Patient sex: M
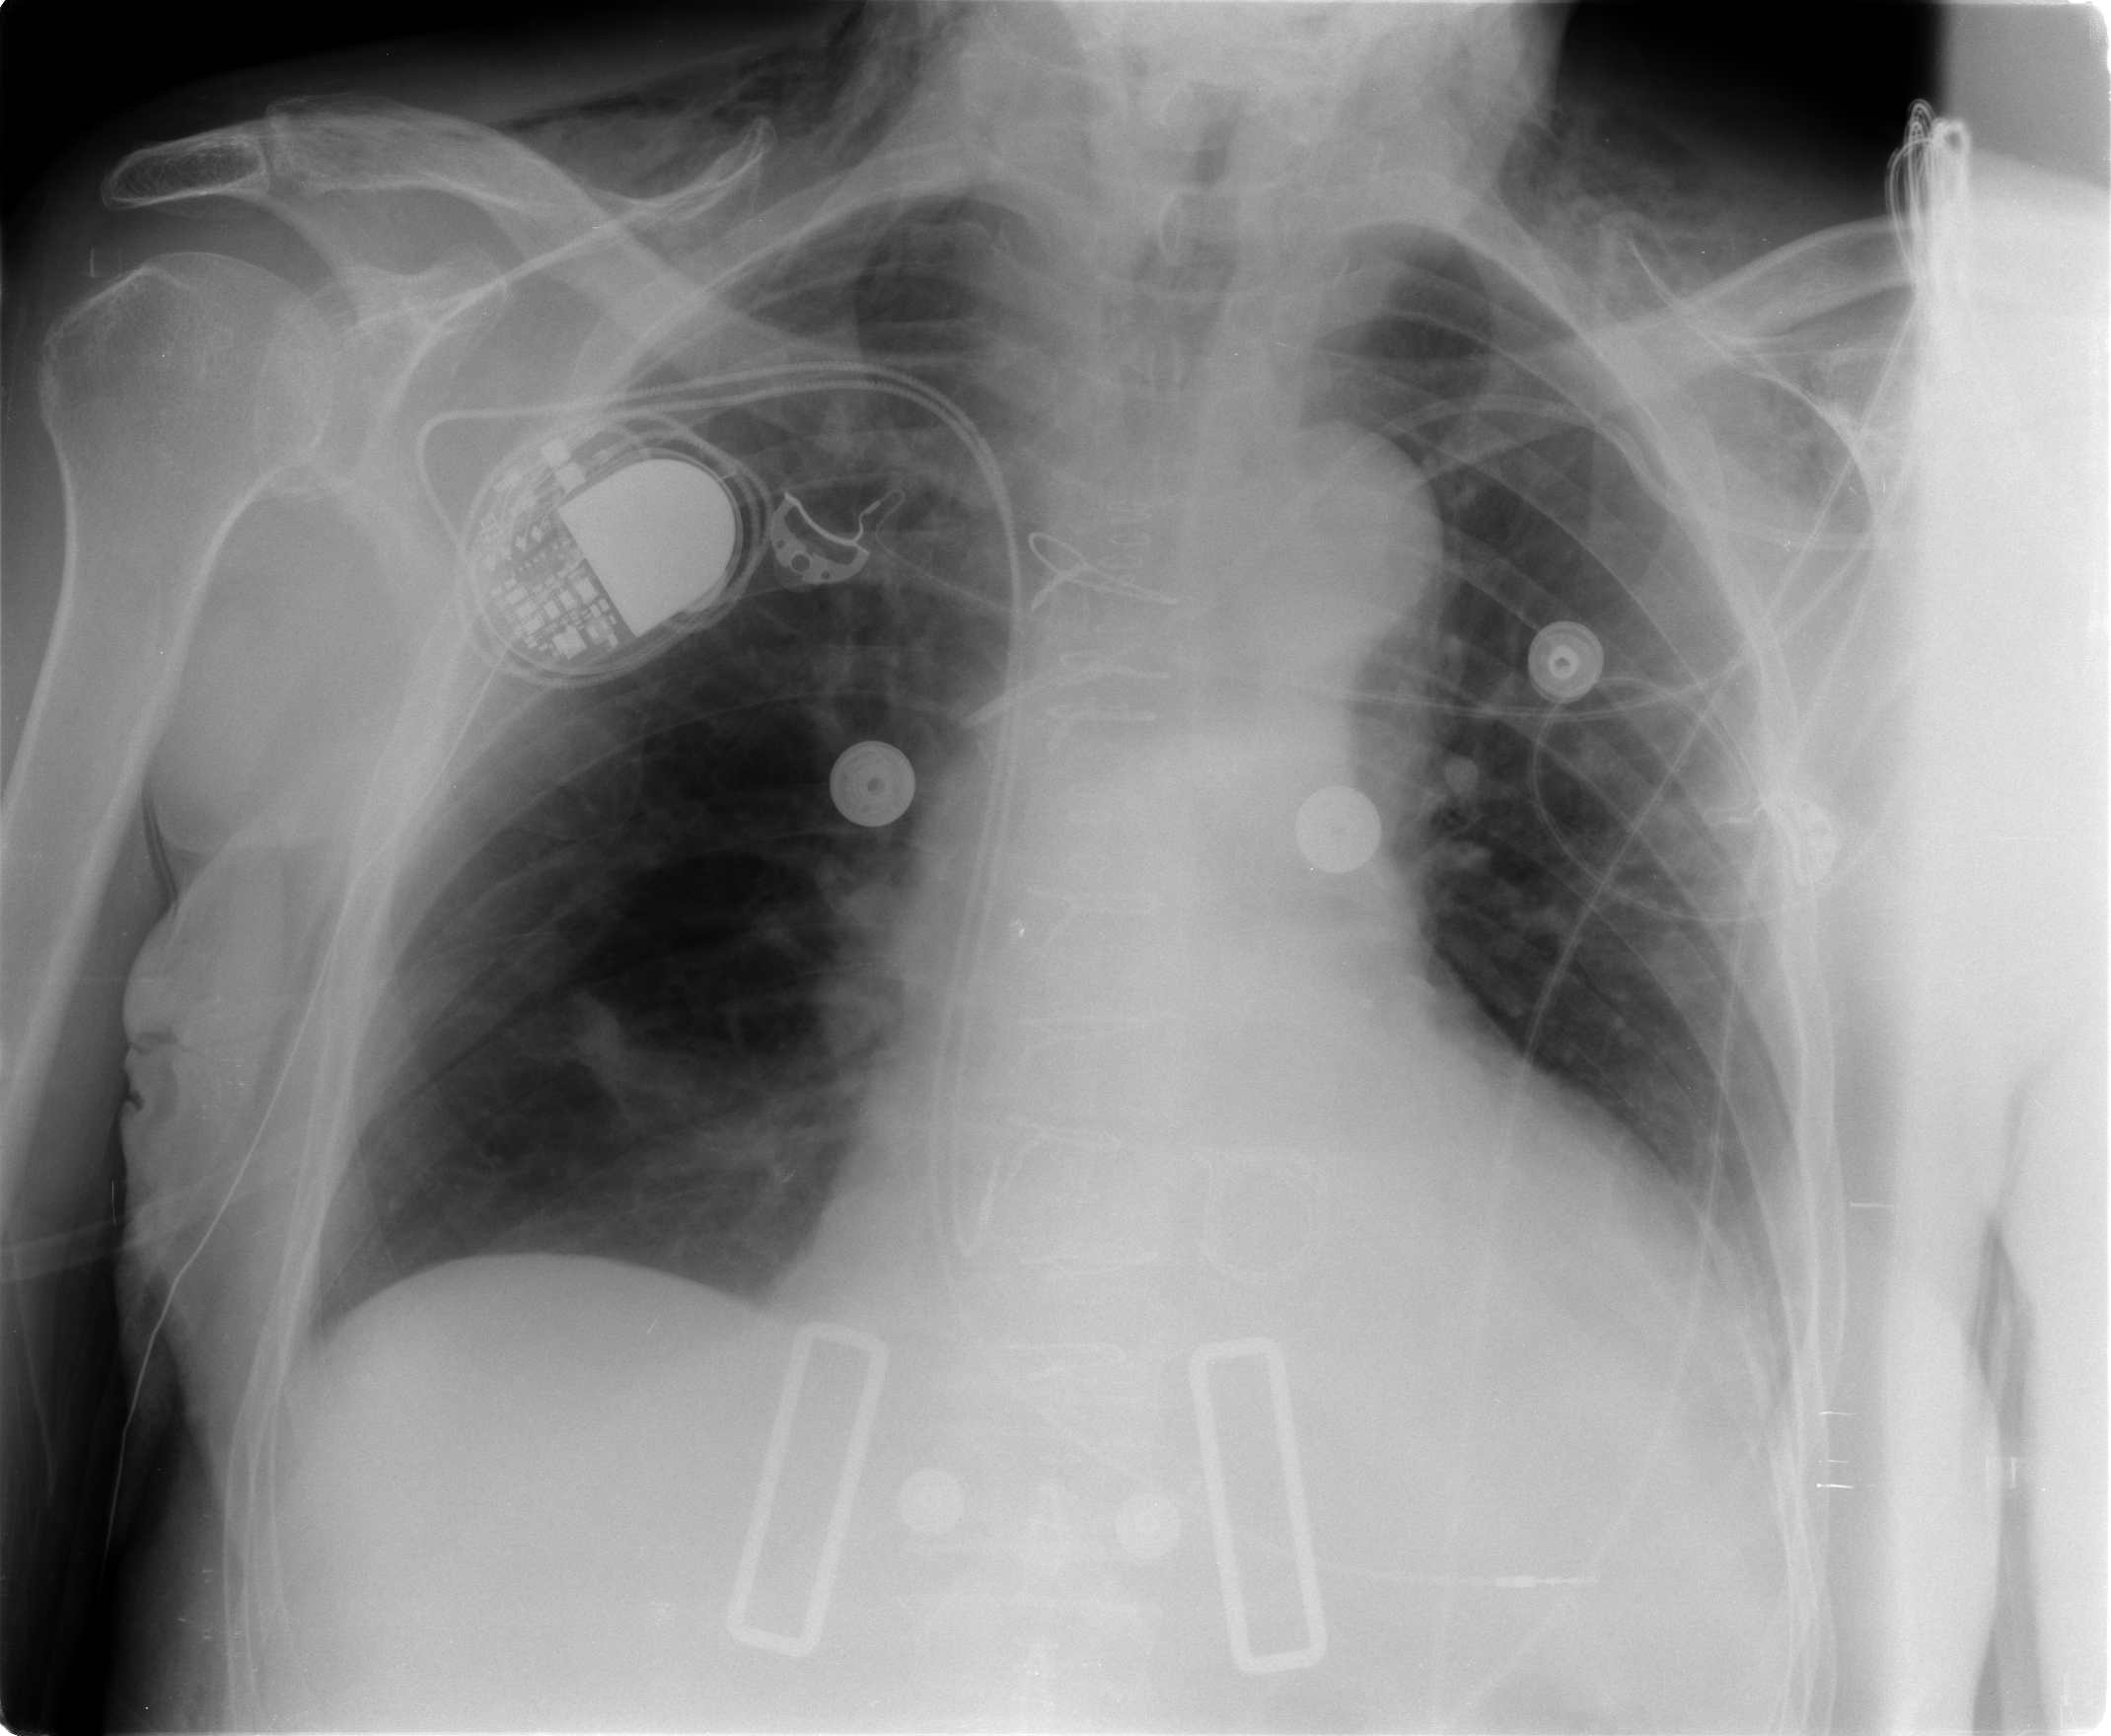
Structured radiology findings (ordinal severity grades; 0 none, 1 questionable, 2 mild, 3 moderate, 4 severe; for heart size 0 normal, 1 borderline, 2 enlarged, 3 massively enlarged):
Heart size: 0
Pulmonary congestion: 2
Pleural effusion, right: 0
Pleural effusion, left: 1
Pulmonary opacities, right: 0
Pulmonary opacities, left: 0
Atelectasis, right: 2
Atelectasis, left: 2